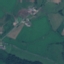
Land use / land cover: Pasture